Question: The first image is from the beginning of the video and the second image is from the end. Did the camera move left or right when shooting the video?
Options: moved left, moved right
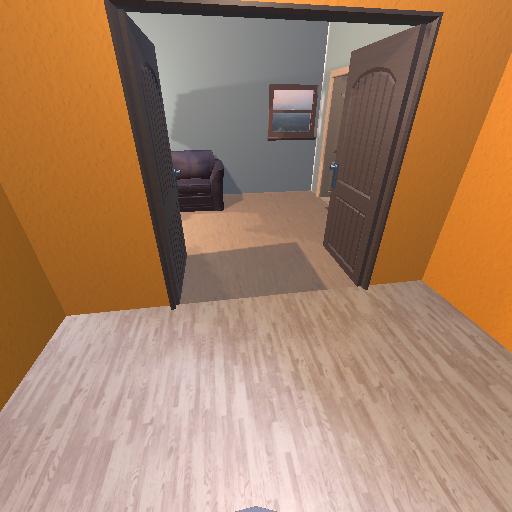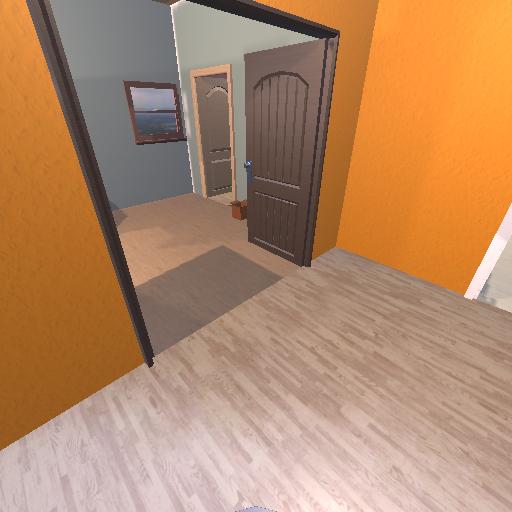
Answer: moved left